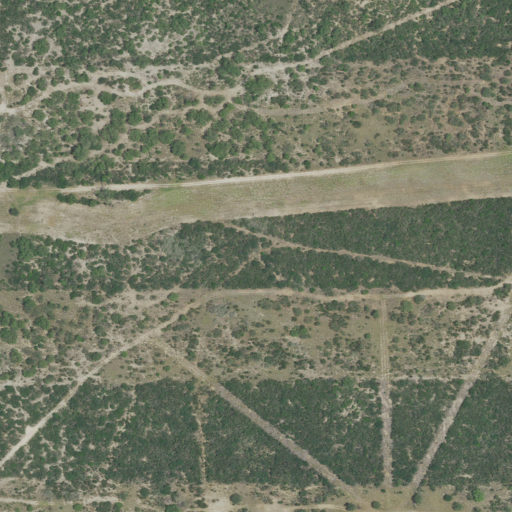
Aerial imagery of mountain in Texas named Koon Hill containing shrub and pasture